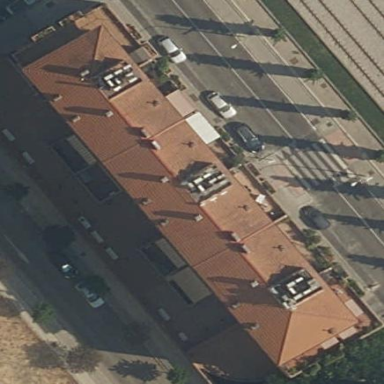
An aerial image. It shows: Image showing building with apartments.